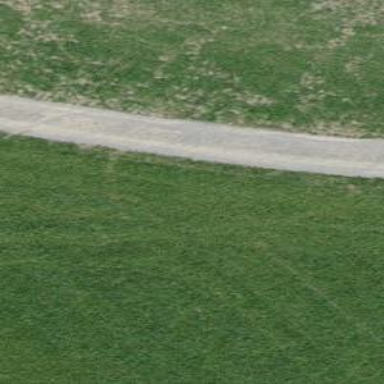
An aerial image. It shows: Agricultural track with grade2 surface. Only agricultural vehicles are allowed on this road.